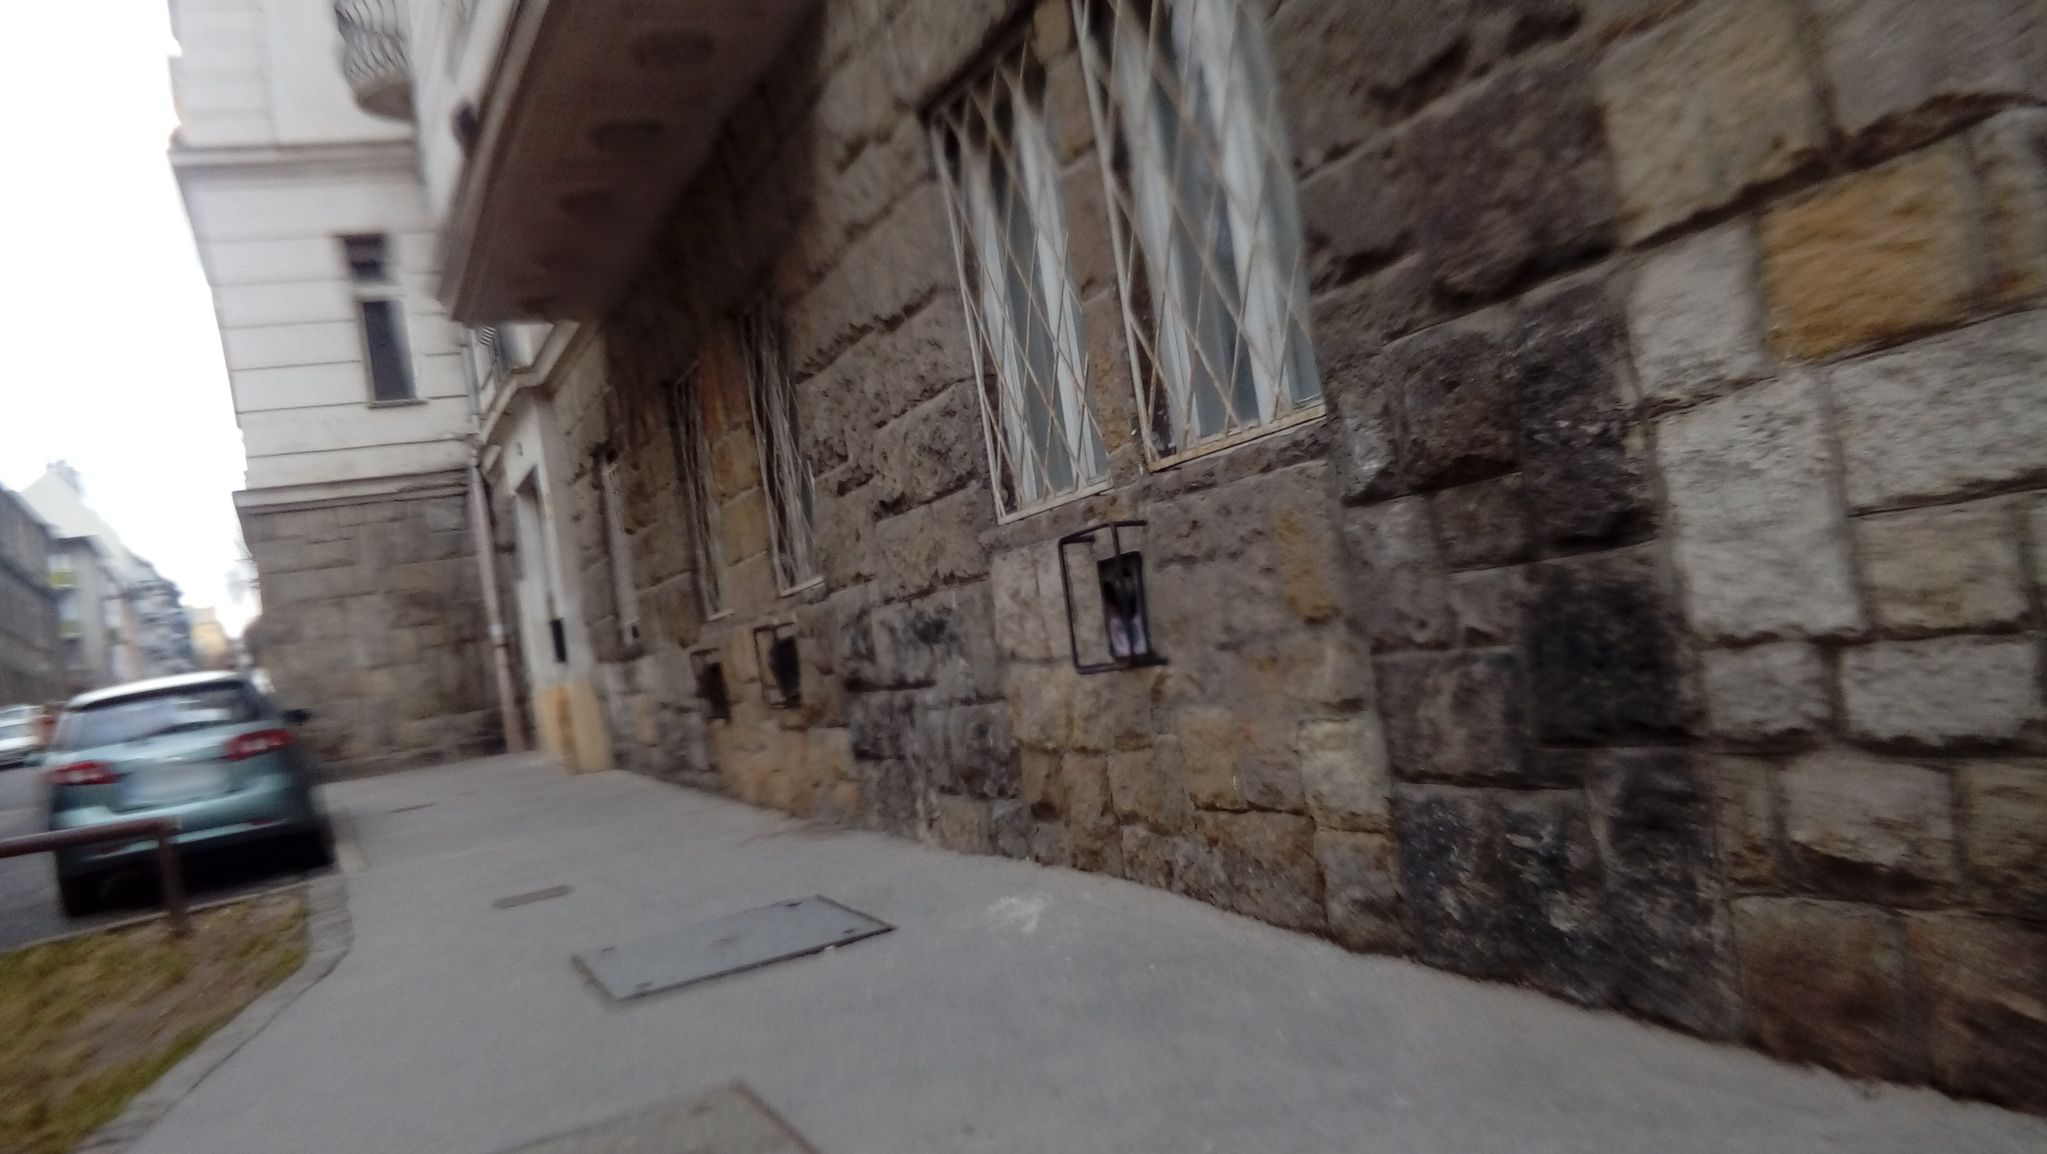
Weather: snowy
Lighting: day
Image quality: slightly poor
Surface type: walking surface
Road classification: steps, footway, residential
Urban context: urban centre
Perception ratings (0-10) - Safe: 2.45, Lively: 4.22, Beautiful: 3.36, Boring: 6.37, Depressing: 8.33, Wealthy: 7.51